Question: I've implemented '- (CGFloat)tableView:(NSTableView *)tableView heightOfRow:(NSInteger)row' in my NSTableView's delegate to resize the height of my table's rows as the width of the leftmost column changes. The problem is that only that column redraws during the resizing (and any column that slide into view during the resize).
This results in the funky visual below after resizing. What I'd like is a way to tell the table view to completely redraw while the user is resizing a column. Right now the most I've been able to do is call 'setNeedsDisplay' after that column finishes resizing.

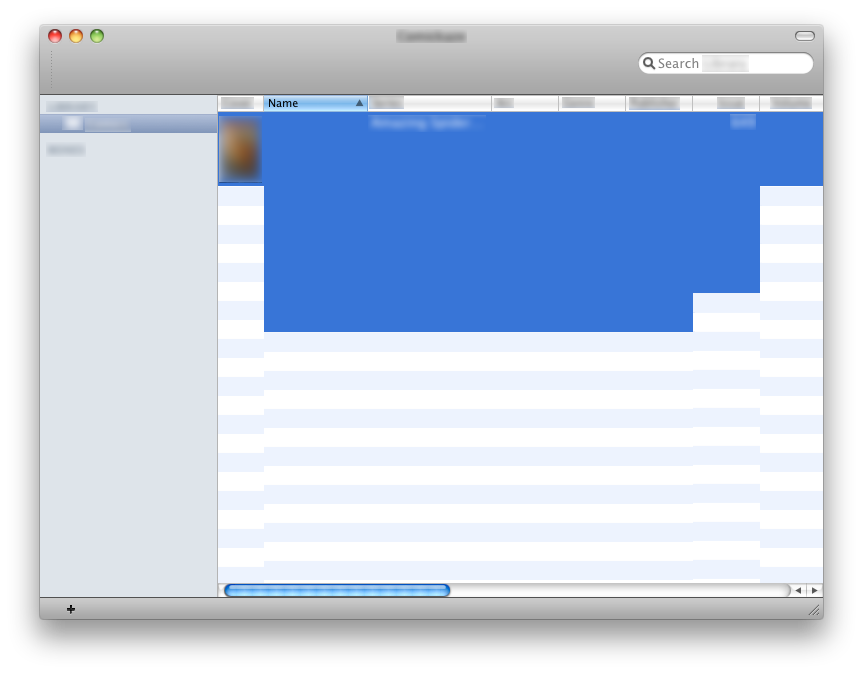
Answer: It may not be the only way, but giving the table view a Core Animation layer fixed it. It's not 100% smooth, but the average user would probably never notice.